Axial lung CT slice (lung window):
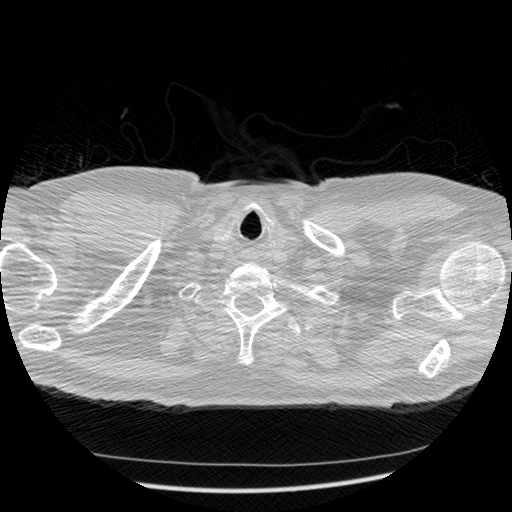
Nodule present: no